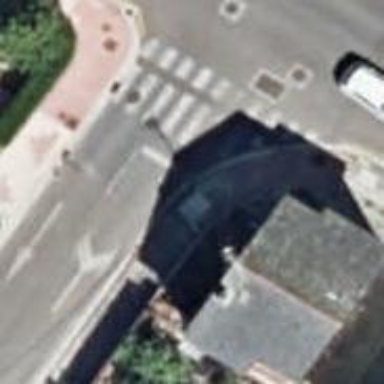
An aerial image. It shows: Stop road.